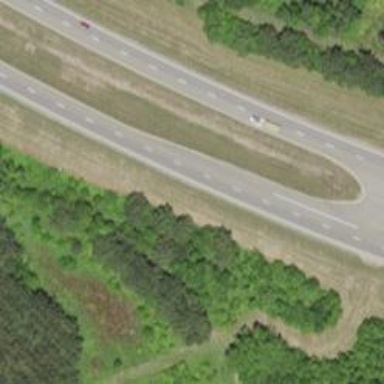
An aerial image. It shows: Expressway with dual carriageway. The highway has asphalt surface.